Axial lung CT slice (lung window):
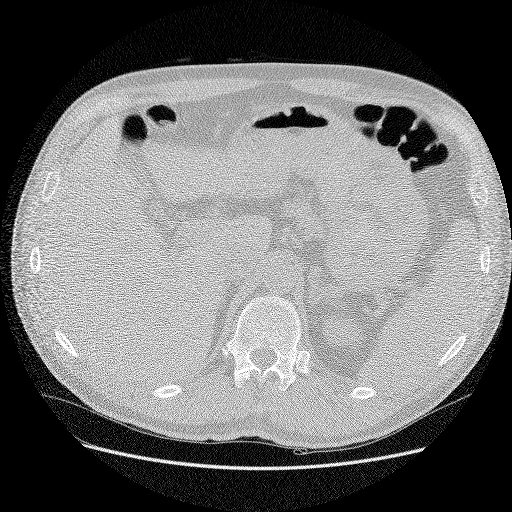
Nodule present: no